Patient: sex M, age 49
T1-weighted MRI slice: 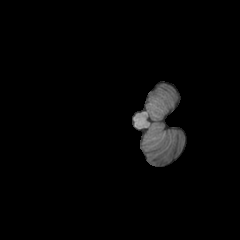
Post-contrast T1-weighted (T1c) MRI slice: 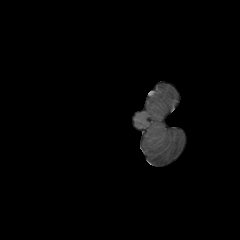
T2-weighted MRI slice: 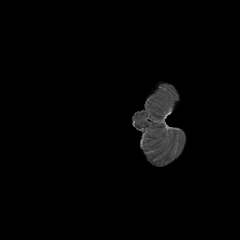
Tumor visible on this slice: no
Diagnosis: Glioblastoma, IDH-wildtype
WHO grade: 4